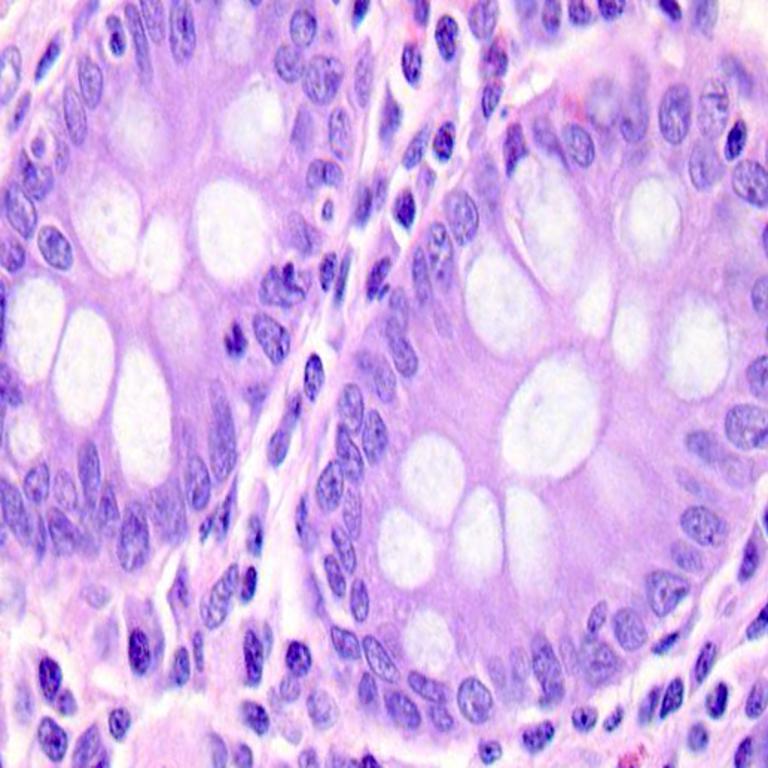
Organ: colon
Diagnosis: benign